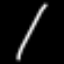
Label: line